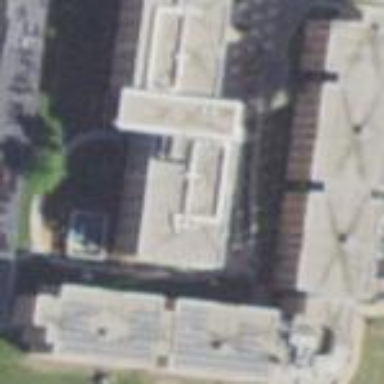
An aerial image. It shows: Dormitory building.